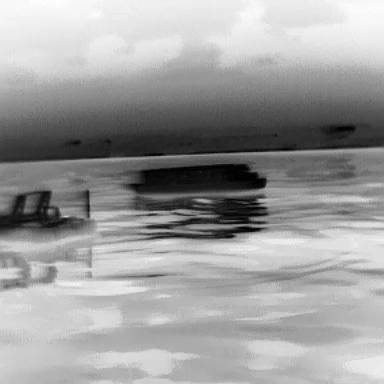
There is a canoe in the infrared image.